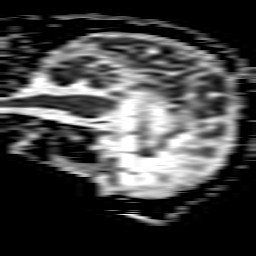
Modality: ADC
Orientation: sagittal
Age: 67
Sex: female
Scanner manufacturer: philips
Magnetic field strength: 1.5 T
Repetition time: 3.627 s
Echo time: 0.09326 s